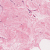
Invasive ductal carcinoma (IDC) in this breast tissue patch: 0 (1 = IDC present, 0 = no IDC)